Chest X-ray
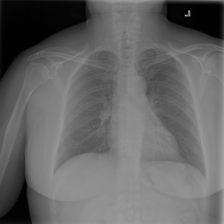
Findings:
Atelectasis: negative
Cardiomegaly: negative
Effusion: negative
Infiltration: negative
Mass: negative
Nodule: negative
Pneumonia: negative
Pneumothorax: negative
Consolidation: negative
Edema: negative
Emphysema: negative
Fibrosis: negative
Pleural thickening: negative
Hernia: negative